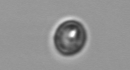
Label: Thalassiosira